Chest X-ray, PA view. Patient: 22 years old, sex M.
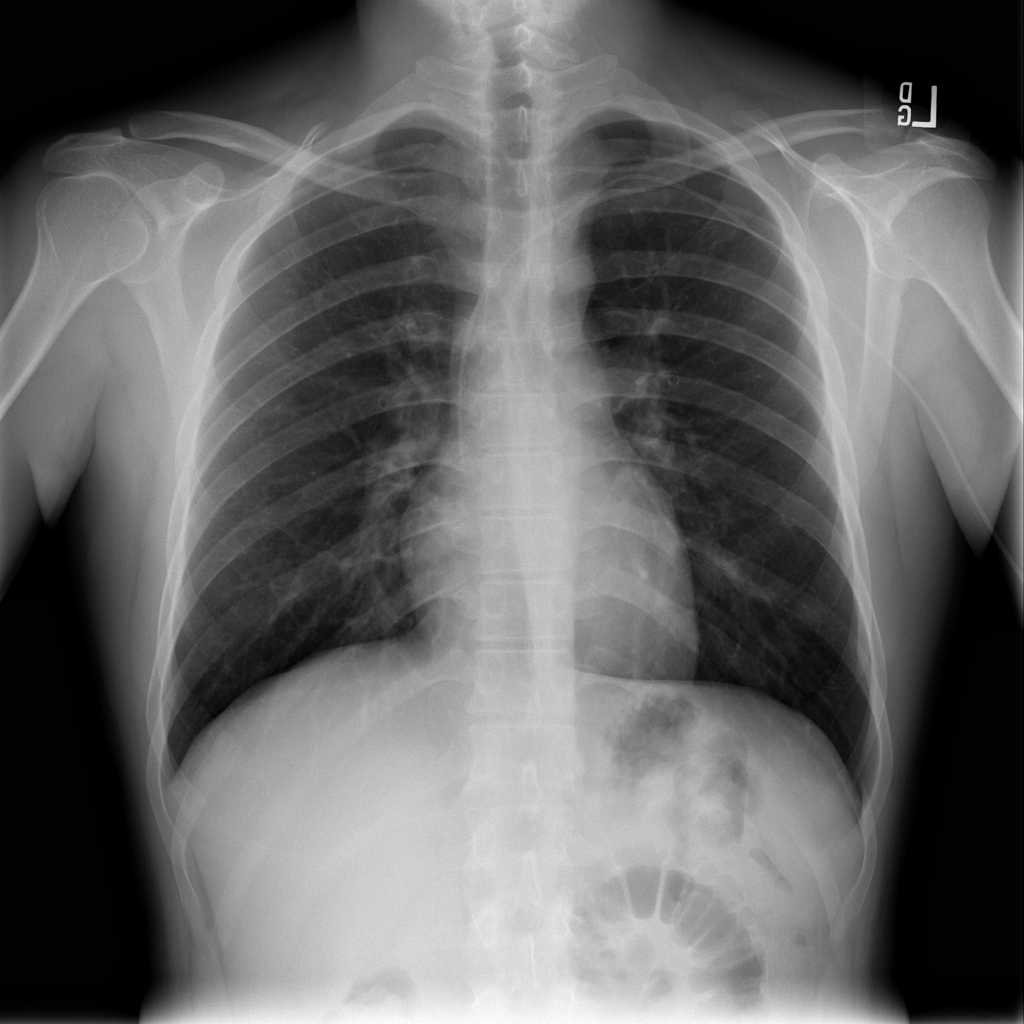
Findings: No Finding